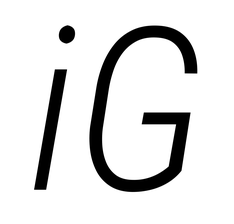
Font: Roboto-Italic_Condensed_Light_Italic